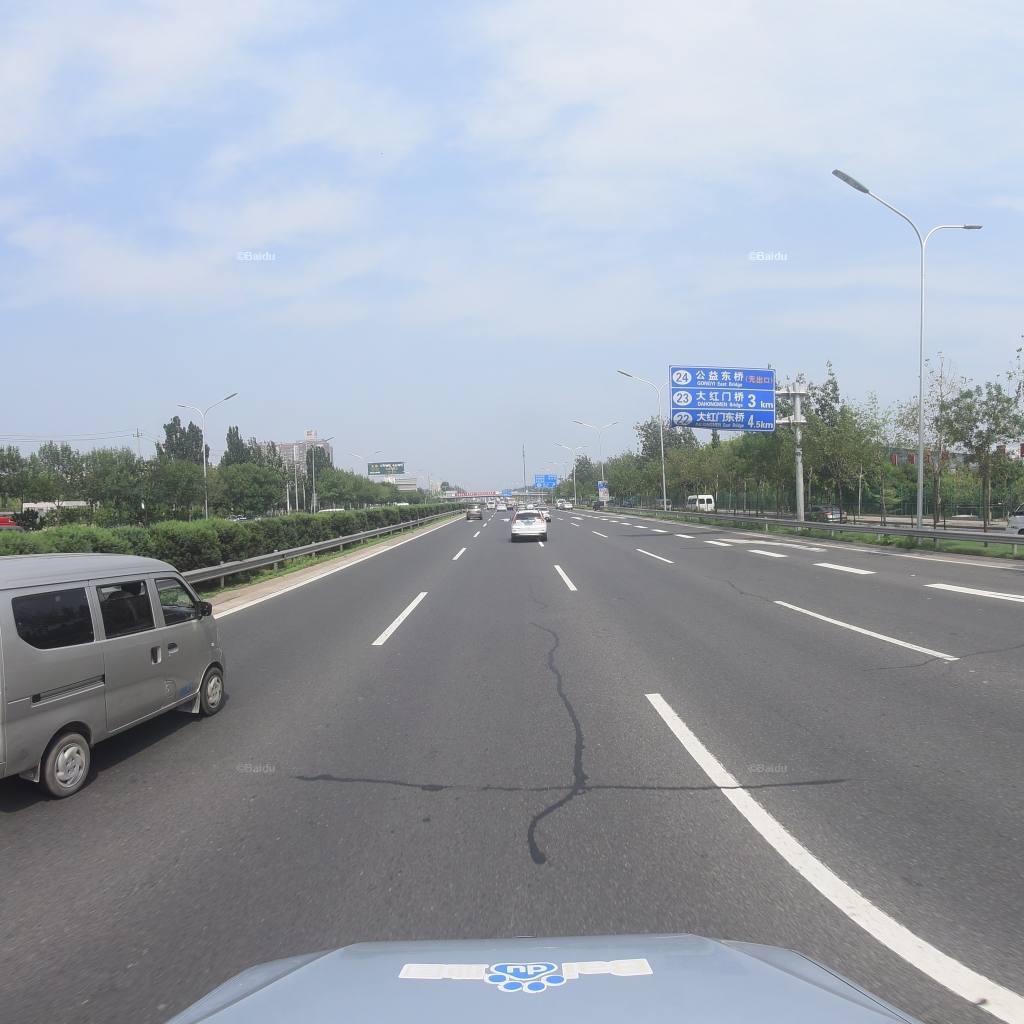
Region: Fengtai
Road damage annotations: transverse patch, longitudinal patch, transverse patch, longitudinal patch, longitudinal patch